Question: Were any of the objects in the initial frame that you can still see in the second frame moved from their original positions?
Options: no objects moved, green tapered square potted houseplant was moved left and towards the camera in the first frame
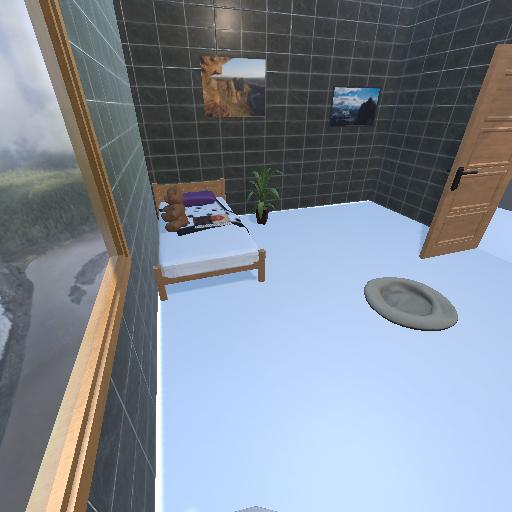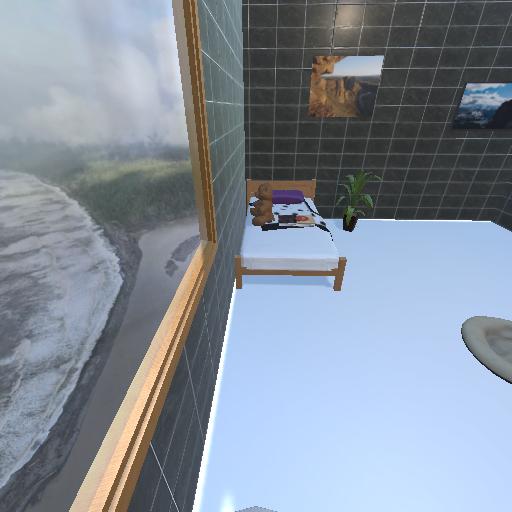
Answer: no objects moved